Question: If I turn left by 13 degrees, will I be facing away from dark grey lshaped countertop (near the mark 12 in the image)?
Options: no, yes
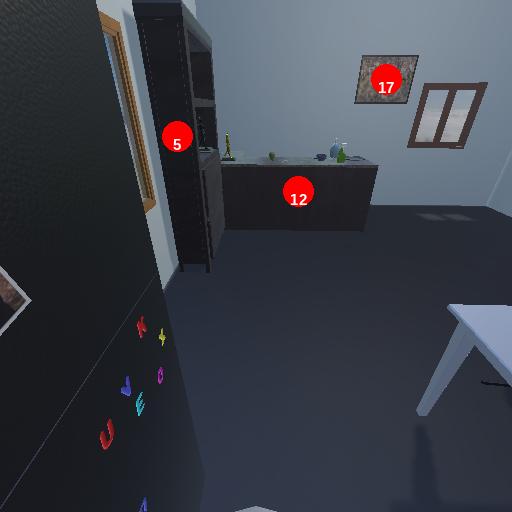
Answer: no